Question: The user selects a state from a drop-down field, then ajax posts that value to the database, to retrieve a list of high schools located within that state.
I also have other fields asking for their name and email address. Once the user selects the state, it retrieves the appropriate high schools and displays a new drop-down with those high schools, and here is where I am having a problem, it duplicates the other fields: name and email.
html
'''
<form>
<div id="inquiry-form">
name:
email:
state drop-down field
</div>
<div id="high-schools">
high school drop-down field
</div>
submit button
</form>
'''
js
'''
$(document).ready(function() {
$('#state').bind('change', function() {
var form_data = {
state : $('#state').val(),
ajax : '1'
};
$.ajax({
url: '/recruiter-card/index.php/inquiry/index',
type: "POST",
data: form_data,
success: function(msg) {
$("#high-schools").html(msg);
}
});
return false;
});
});
'''
I don't have a jsfiddle for this, here is a screenshot of what it does after selecting a state, it duplicates all the fields.

What is the best way of displaying the high school drop-down and keeping all the other fields intact, without duplicating?
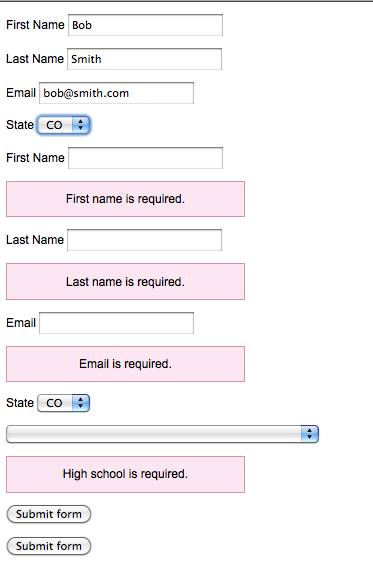
Answer: I suspect, that the ajax return contains more than only the select. Try following:
'''
...
success: function(msg) {
$("#high-schools").html($(msg).find('#high-schools').html());
}
});
...
'''
Also see <URL>.